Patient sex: F
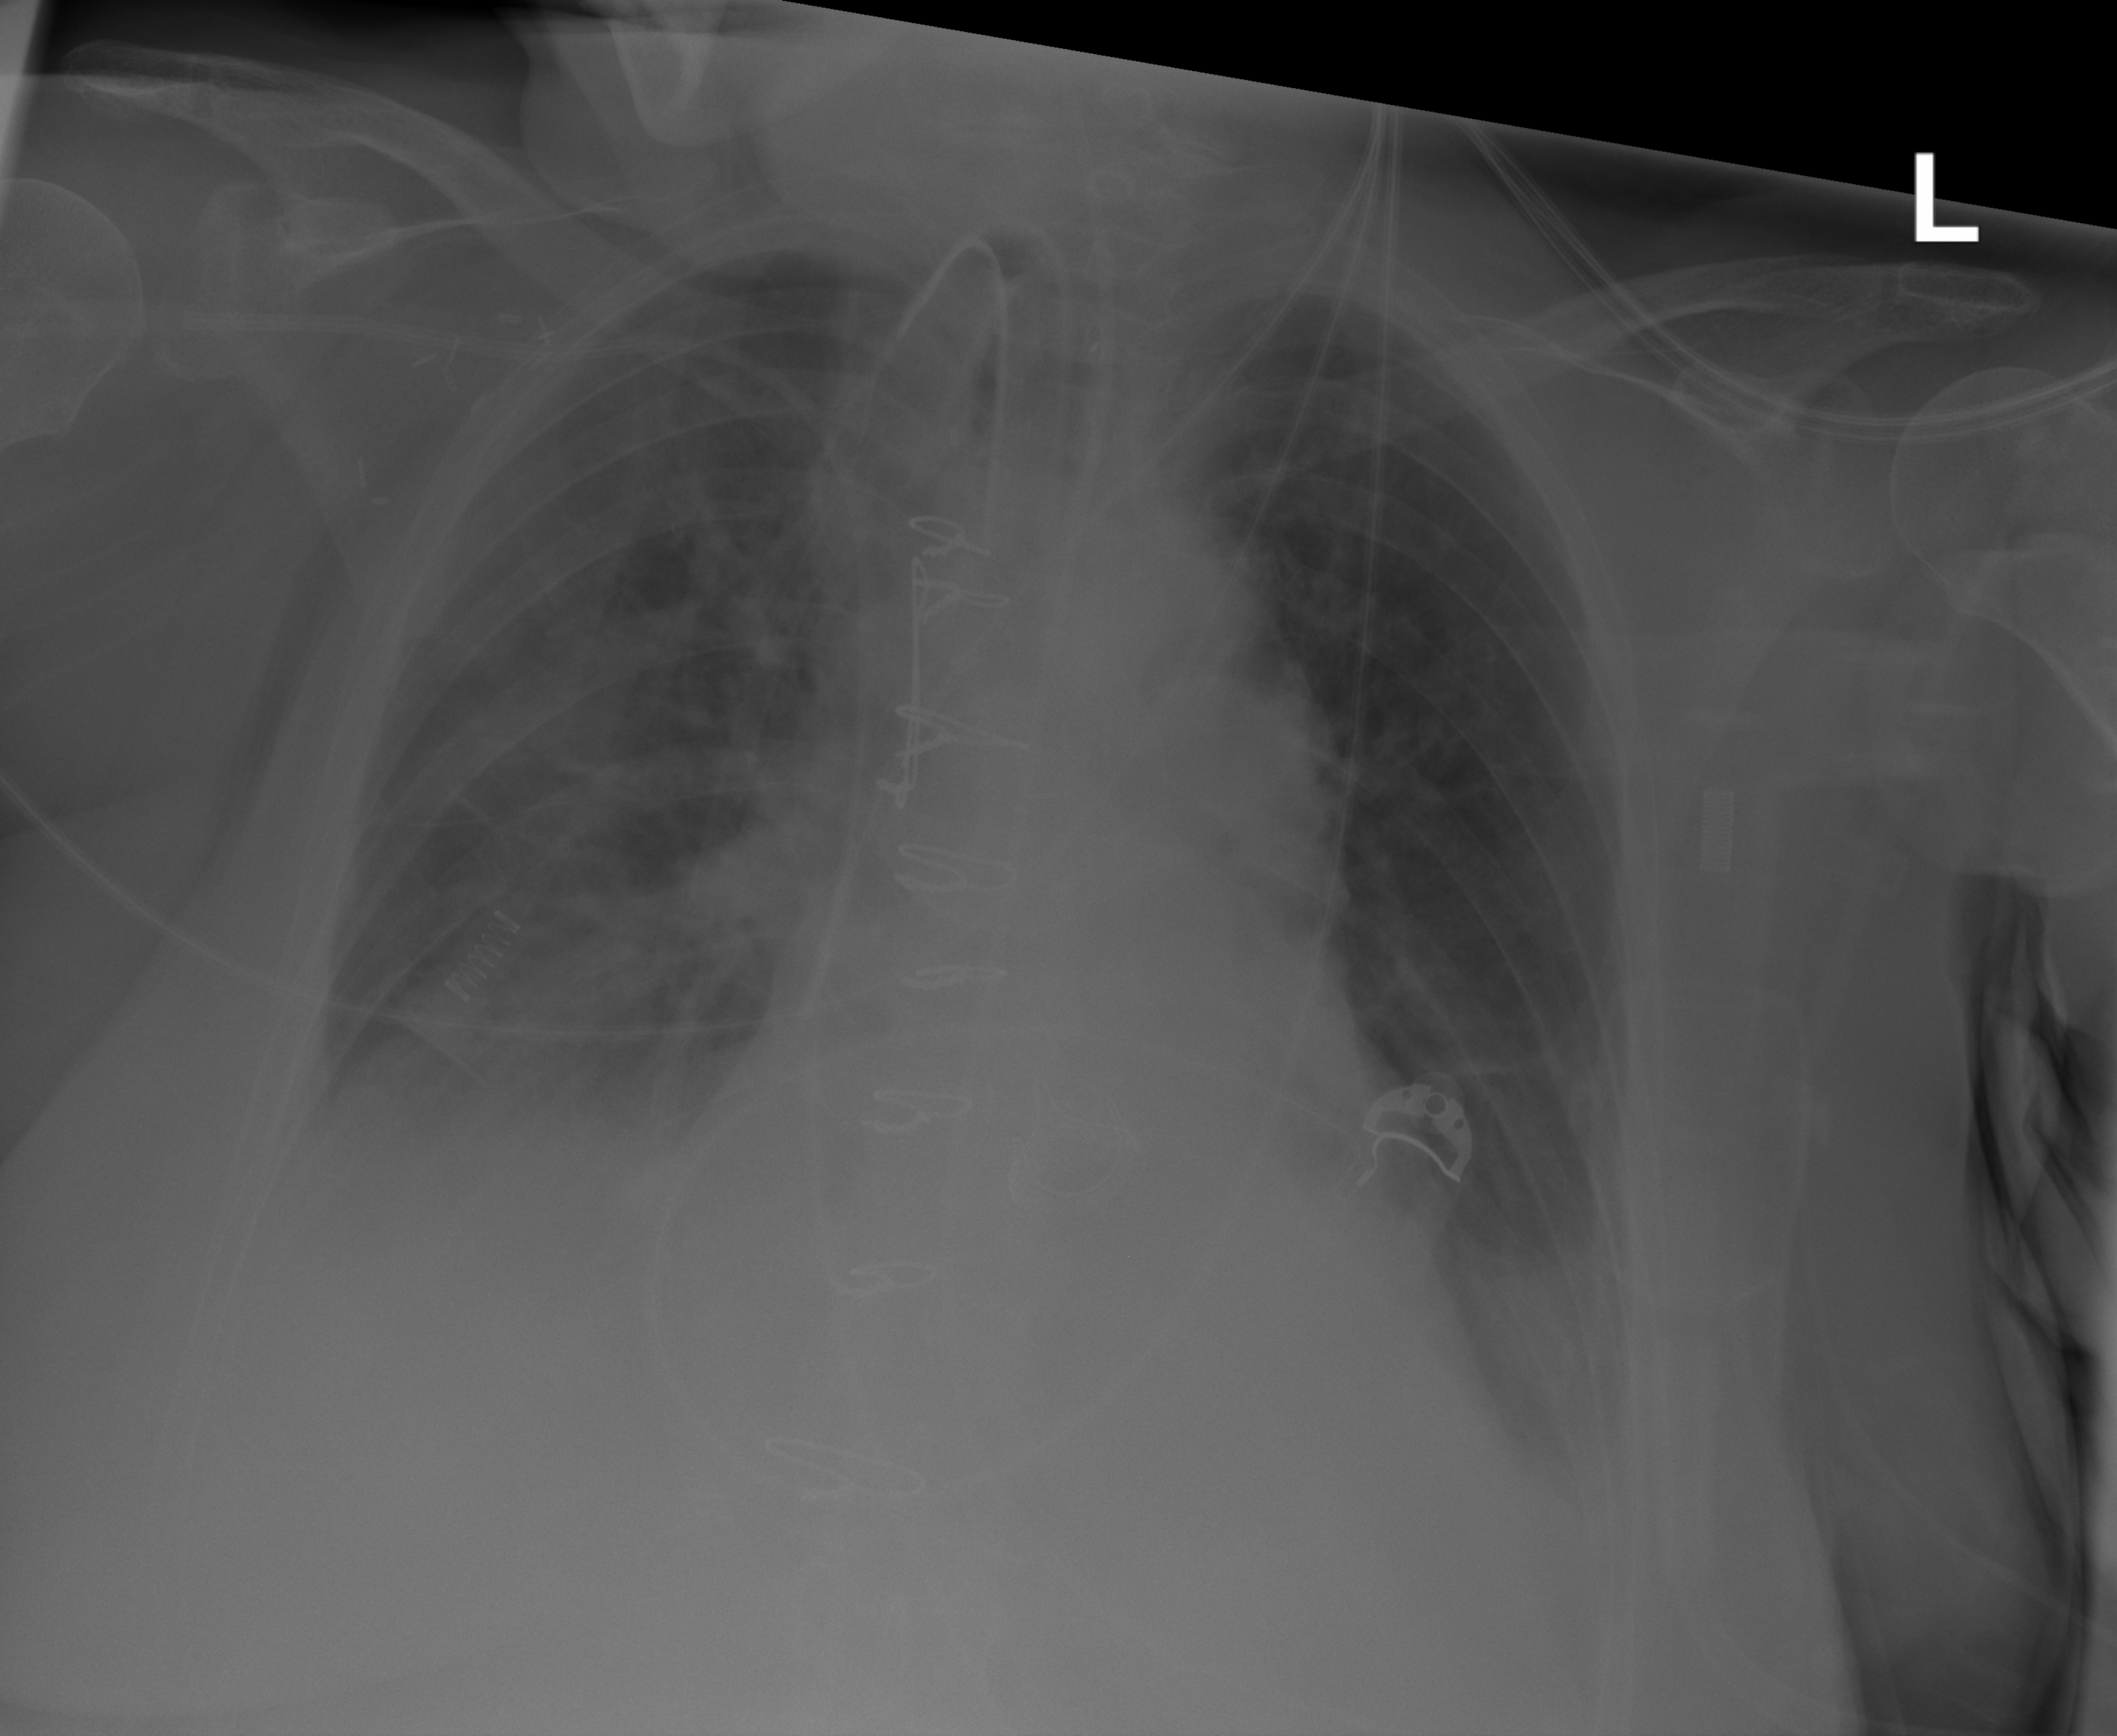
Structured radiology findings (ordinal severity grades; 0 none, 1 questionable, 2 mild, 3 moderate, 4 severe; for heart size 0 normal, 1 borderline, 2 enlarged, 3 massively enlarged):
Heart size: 0
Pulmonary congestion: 2
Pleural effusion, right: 2
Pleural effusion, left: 2
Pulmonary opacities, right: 2
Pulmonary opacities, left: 0
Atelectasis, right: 3
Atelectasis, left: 2